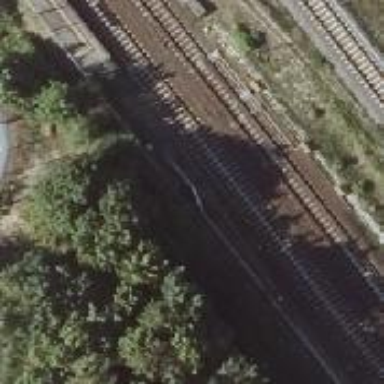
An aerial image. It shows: Railway signal.